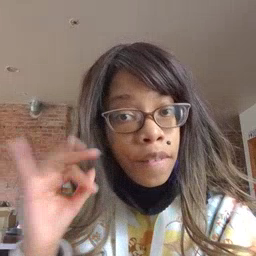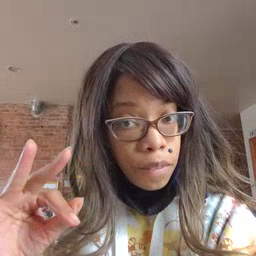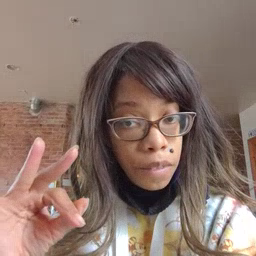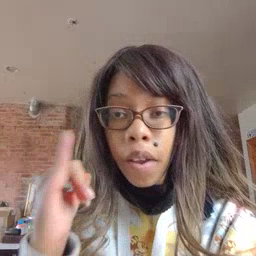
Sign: if